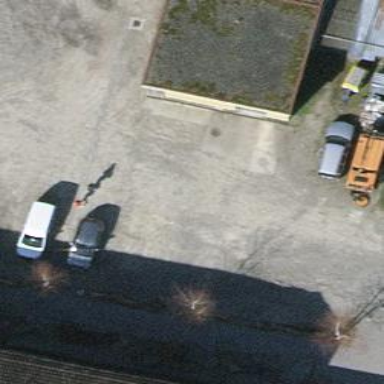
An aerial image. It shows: Driveway with compacted surface.